Interaction volume radius: 5 \u00c5
Interaction volume height: 15 \u00c5
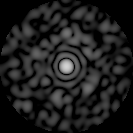
Disorder parameter: 0.8285